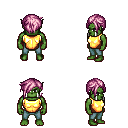
a pixel art fantasy rpg character, male body template, orc, green skin, gold chest armor, teal pants, pink pixie cut hairstyle, four views (front, back, left, right), 2x2 character sprite sheet, small pixel art, hard edges, no anti-aliasing